Field crop: maize
Growth stage: 2
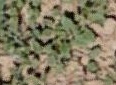
Species: convolvulus